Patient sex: M
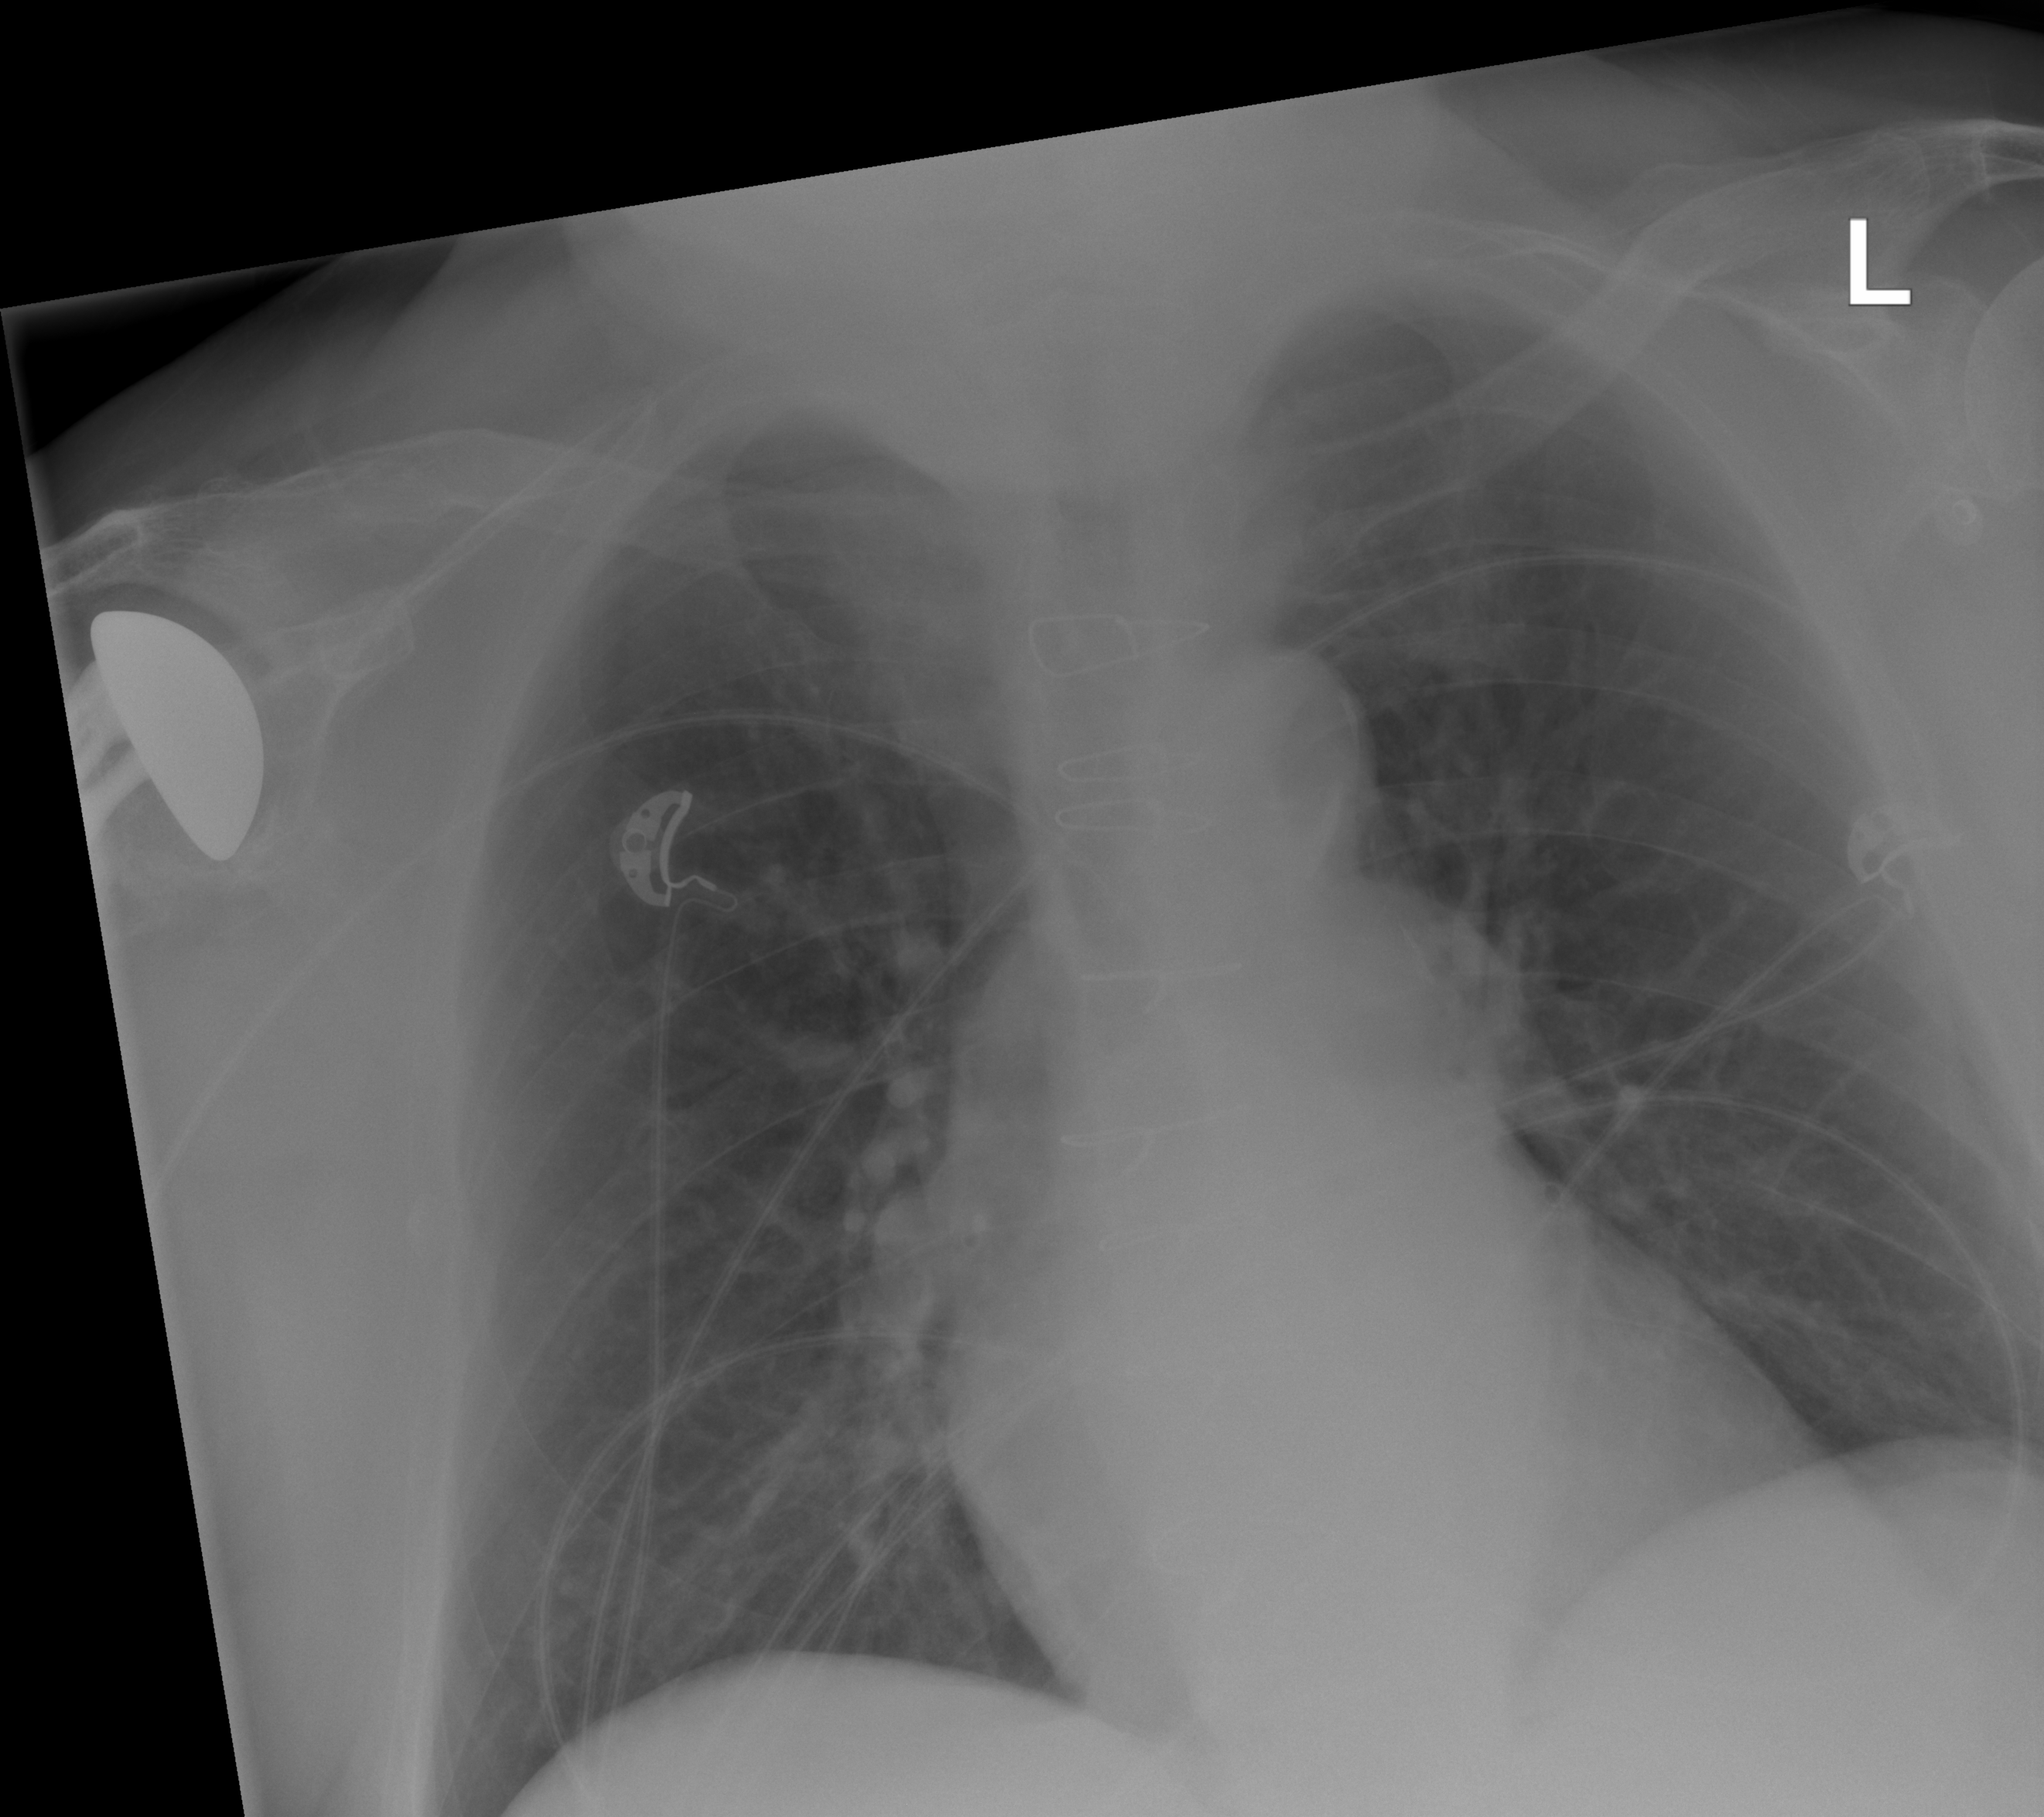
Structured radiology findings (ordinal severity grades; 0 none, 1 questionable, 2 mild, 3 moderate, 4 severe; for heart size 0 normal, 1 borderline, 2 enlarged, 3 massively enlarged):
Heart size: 1
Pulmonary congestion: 0
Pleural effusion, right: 0
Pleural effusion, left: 0
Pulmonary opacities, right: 1
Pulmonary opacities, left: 0
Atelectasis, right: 0
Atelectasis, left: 0